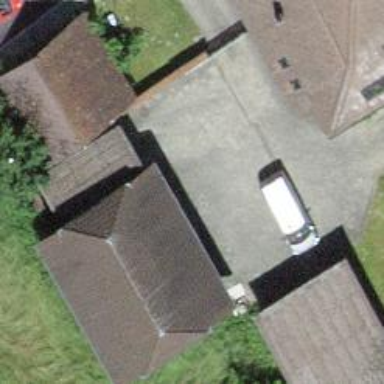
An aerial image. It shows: Garage building.